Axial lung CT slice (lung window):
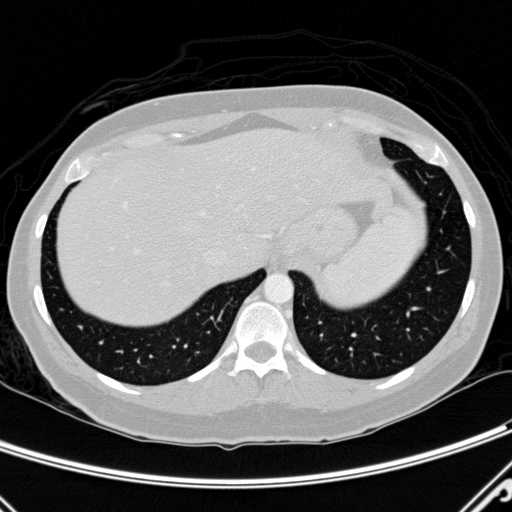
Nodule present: no